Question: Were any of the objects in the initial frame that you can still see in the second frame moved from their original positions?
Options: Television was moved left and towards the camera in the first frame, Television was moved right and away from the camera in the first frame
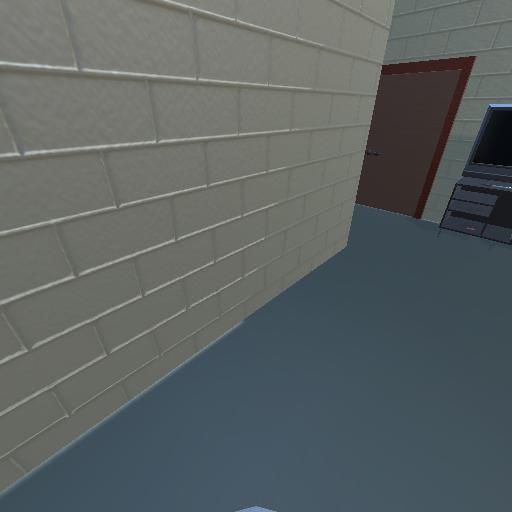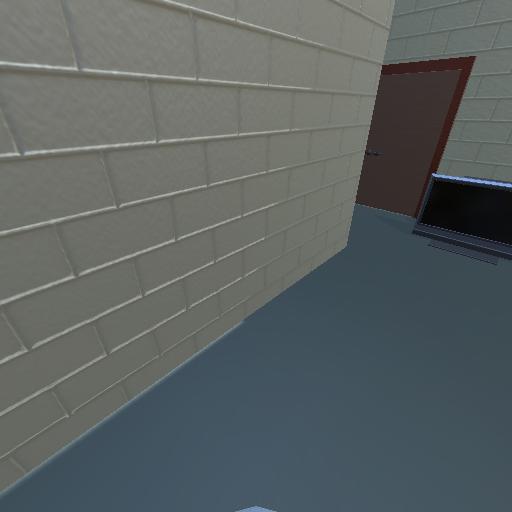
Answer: Television was moved left and towards the camera in the first frame